Interaction volume radius: 5 \u00c5
Interaction volume height: 20 \u00c5
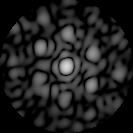
Disorder parameter: 0.6717